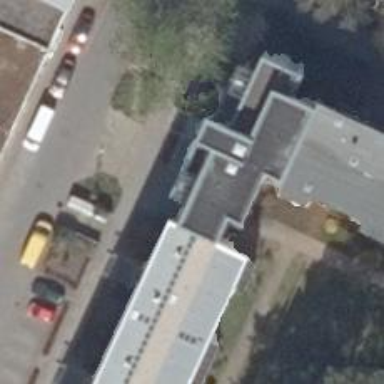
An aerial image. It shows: Footway tunnel passing through building.